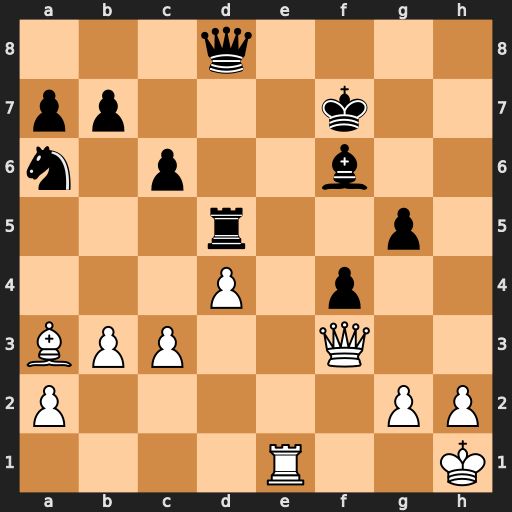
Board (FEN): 3q4/pp3k2/n1p2b2/3r2p1/3P1p2/BPP2Q2/P5PP/4R2K
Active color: w
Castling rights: -
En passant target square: -
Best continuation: Qh5+ Kg7 Re8 Qxe8 Qxe8